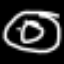
Label: donut